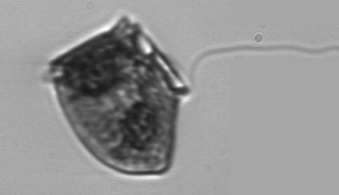
Label: Dinophysis_norvegica